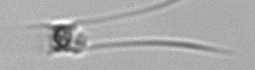
Label: Chaetoceros_danicus